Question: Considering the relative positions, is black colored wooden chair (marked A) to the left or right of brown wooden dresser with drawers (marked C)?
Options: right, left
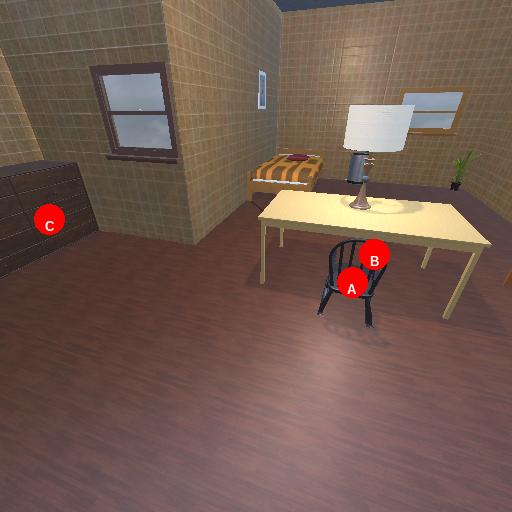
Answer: right